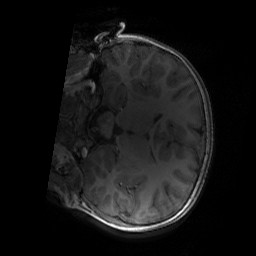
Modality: T1w
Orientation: coronal
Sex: male
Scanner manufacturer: siemens
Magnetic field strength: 3 T
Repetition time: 1.9 s
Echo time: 0.00243 s